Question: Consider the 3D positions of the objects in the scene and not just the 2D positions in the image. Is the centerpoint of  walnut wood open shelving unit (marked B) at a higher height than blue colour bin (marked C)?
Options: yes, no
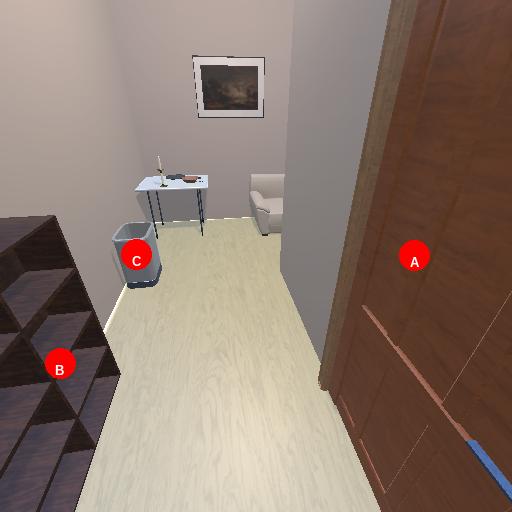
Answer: yes